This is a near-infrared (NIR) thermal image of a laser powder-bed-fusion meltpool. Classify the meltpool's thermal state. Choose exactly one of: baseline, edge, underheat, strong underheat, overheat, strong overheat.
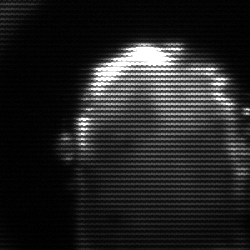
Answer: baseline